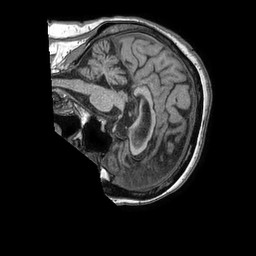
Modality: T1w
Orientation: sagittal
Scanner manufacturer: philips
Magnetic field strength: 1.5 T
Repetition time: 0.007579 s
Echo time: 0.003455 s